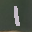
Label: 1